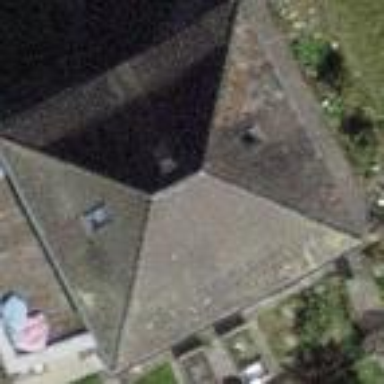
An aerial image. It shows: Building with tile roof.